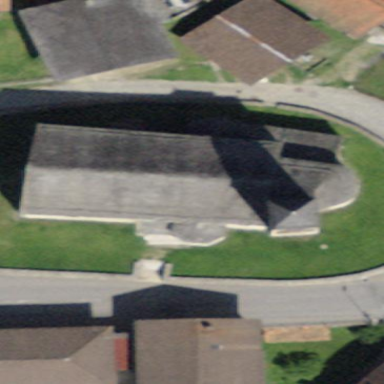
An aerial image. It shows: Building that is place of worship.